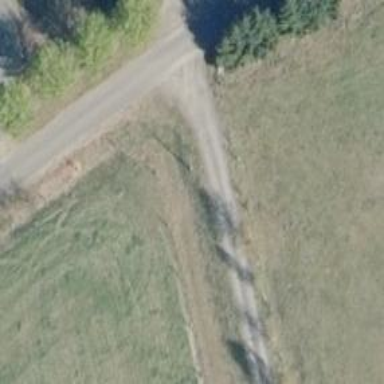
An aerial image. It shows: Gravel track with grade2 tracktype.